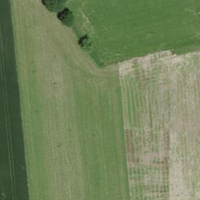
EUNIS habitat code: 52
Species observed at this site:
Cyperus esculentus